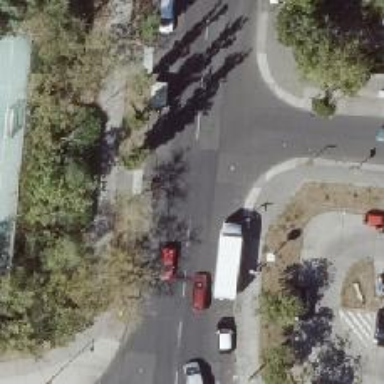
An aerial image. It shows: Tertiary road with asphalt surface and separate sidewalks. The road has lane markings.